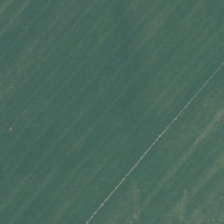
Land cover: shortrotation_cropland